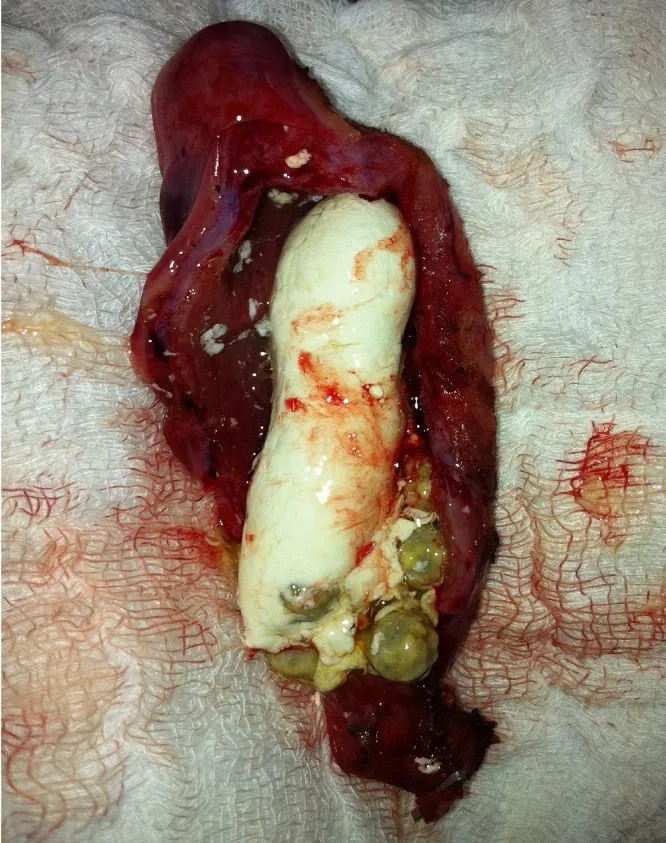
Showing the gall bladder cavity filled with the whitish creamy limy bile with multiple gall stones inside.
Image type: medical_photograph (other_medical_photograph)